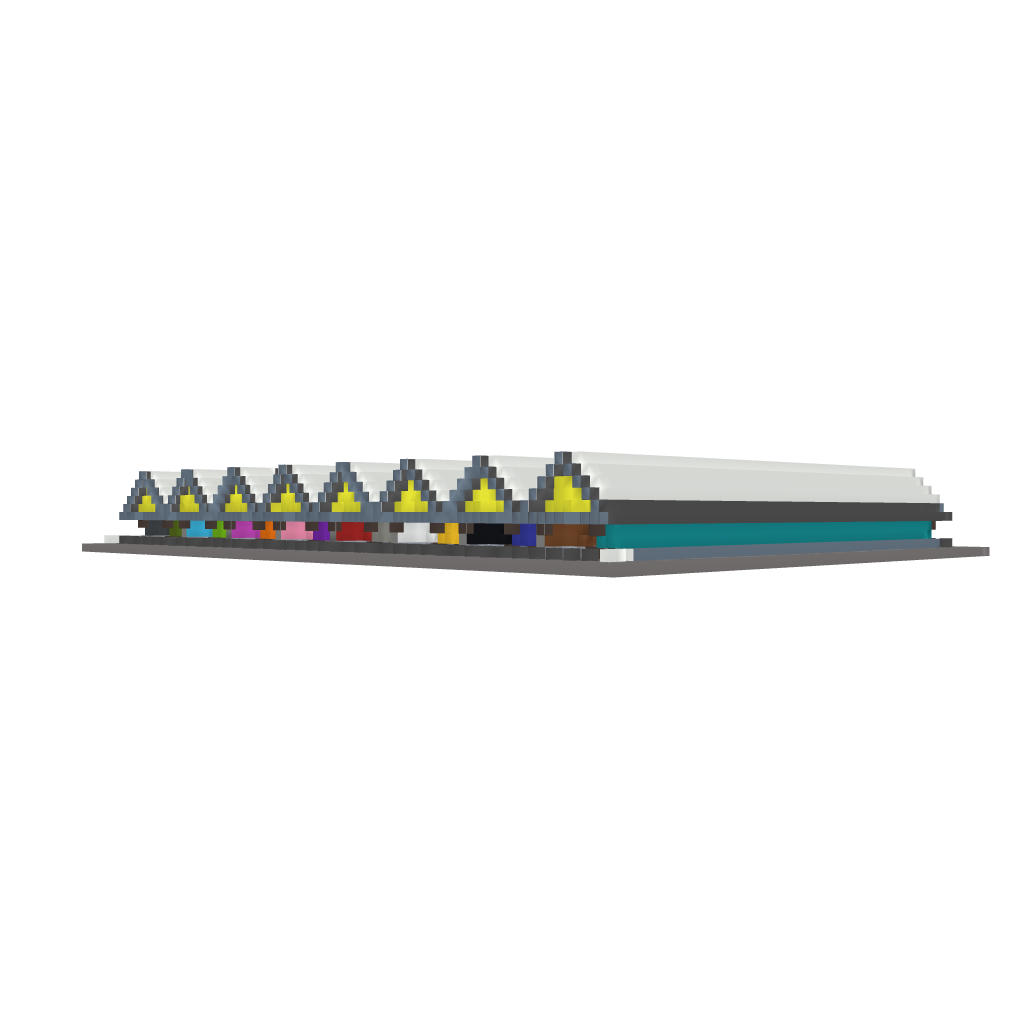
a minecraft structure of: The MCShowroom - Clay and Wool Division